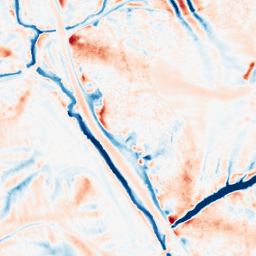
Category: edge_preserving
Decomposition family: median
Decomposition parameters: size: 21
Upsampling method: linear_exact
Upsampling parameters: scale: 2
Upsampling scale: 2